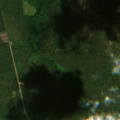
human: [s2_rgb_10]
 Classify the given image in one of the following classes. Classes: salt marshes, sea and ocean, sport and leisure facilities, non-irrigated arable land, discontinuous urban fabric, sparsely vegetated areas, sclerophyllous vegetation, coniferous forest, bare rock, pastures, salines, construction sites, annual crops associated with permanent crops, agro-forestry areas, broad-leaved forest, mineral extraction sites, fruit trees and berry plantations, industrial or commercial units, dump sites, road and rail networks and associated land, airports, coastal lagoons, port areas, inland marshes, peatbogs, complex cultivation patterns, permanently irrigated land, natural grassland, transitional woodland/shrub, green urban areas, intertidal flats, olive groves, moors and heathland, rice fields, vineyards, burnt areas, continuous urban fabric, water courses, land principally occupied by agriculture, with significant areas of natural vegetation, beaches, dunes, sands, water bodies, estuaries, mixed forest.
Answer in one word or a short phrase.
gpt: coniferous forest